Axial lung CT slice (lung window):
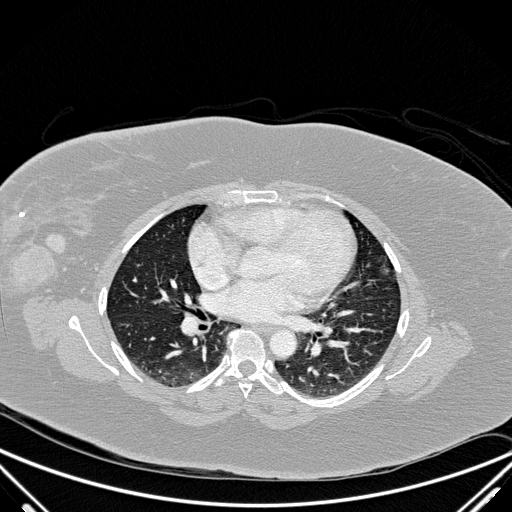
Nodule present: no